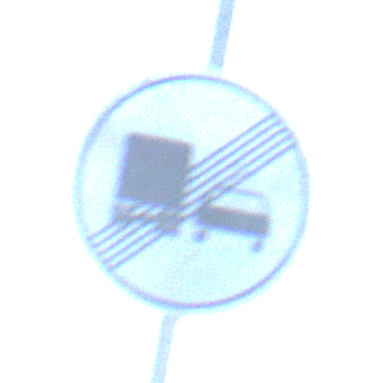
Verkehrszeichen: EndeUeberholverbotKraftfahrzeuge
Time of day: MorningAfternoon
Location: Outdoor (Nature)
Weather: PartlyCloudy
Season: NotSpecified
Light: Natural